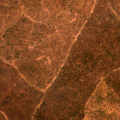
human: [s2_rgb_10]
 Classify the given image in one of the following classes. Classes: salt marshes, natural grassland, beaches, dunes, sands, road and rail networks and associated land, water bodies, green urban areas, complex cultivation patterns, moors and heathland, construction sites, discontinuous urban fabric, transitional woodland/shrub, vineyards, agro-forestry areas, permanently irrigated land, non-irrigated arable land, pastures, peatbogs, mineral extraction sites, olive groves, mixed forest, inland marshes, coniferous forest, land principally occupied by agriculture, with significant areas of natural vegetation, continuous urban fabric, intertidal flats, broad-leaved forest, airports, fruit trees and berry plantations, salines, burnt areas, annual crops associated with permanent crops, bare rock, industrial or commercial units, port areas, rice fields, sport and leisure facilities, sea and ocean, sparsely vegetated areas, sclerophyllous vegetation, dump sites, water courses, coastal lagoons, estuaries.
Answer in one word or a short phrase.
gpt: agro-forestry areas